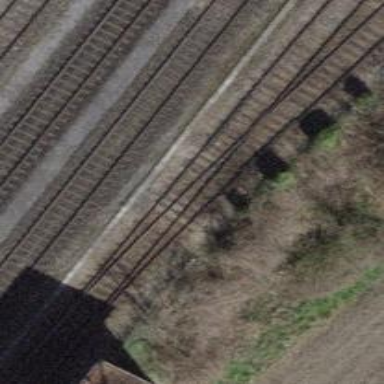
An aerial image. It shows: Single-track spur railway line.